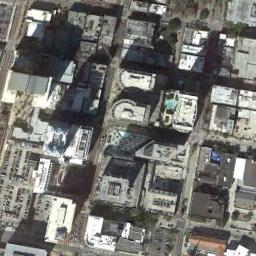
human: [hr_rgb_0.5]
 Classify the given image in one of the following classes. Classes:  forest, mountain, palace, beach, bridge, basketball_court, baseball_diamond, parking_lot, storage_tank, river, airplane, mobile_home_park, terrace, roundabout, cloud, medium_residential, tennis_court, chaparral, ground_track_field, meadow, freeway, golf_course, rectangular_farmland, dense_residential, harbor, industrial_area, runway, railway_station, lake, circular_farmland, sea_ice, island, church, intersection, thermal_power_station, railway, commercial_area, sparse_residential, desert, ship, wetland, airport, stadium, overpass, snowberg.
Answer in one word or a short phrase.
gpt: commercial_area